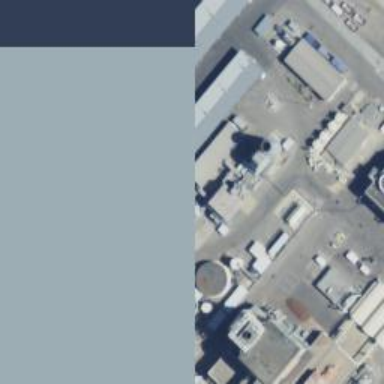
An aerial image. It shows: Gas-powered generator. It is gas turbine type generator.